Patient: sex M, age 17
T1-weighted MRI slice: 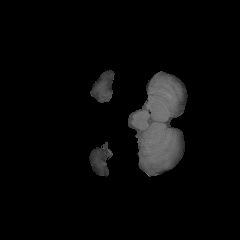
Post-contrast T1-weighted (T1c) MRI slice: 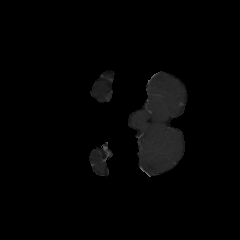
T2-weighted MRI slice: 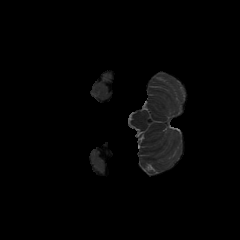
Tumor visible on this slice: no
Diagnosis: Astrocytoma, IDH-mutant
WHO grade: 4